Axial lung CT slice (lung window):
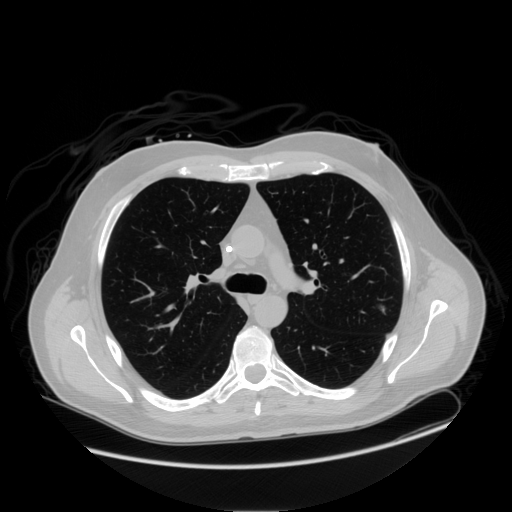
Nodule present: yes
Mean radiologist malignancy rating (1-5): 2.5